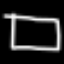
Label: square